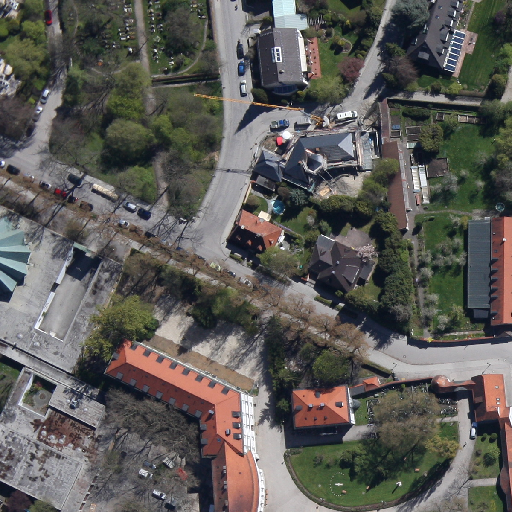
Referring expression: car in the parking area